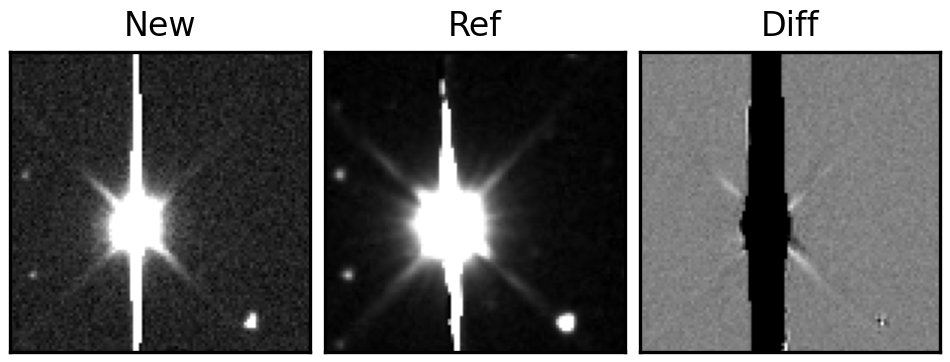
Label: bogus